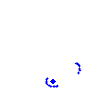
Particle: electron